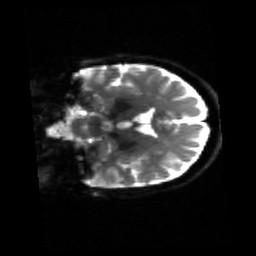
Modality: sbref
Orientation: coronal
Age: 50
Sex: female
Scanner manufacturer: siemens
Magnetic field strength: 3 T
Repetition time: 4.71 s
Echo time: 0.0906 s